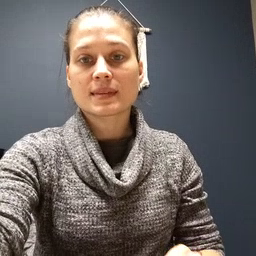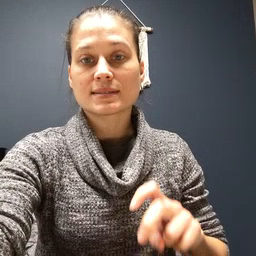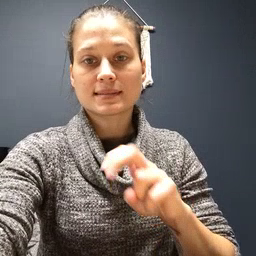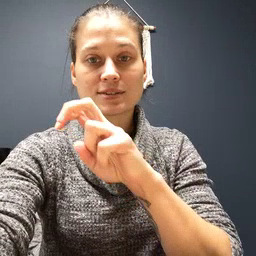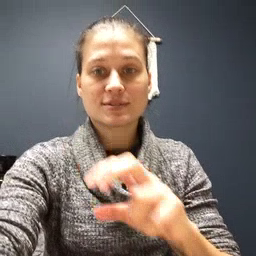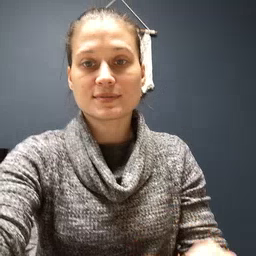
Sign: stairs